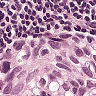
Metastatic tissue present: yes